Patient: sex F, age 65
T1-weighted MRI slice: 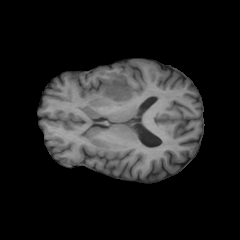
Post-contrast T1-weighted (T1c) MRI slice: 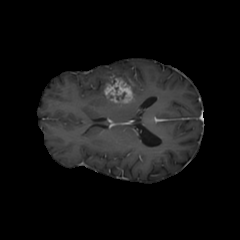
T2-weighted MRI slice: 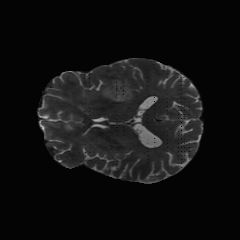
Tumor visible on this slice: yes
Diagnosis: Glioblastoma, IDH-wildtype
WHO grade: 4